Interaction volume radius: 5 \u00c5
Interaction volume height: 15 \u00c5
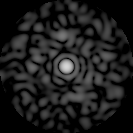
Disorder parameter: 0.8137